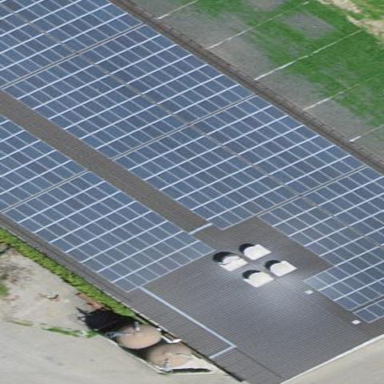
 consisting of solar photovoltaic panels."